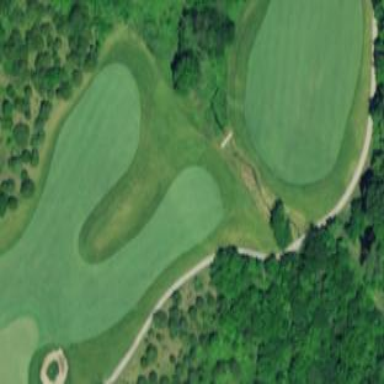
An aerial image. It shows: Golf rough area.